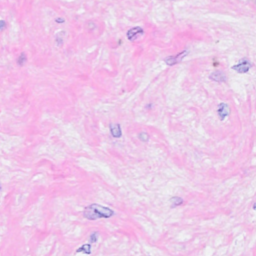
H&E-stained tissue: Breast